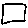
Label: square